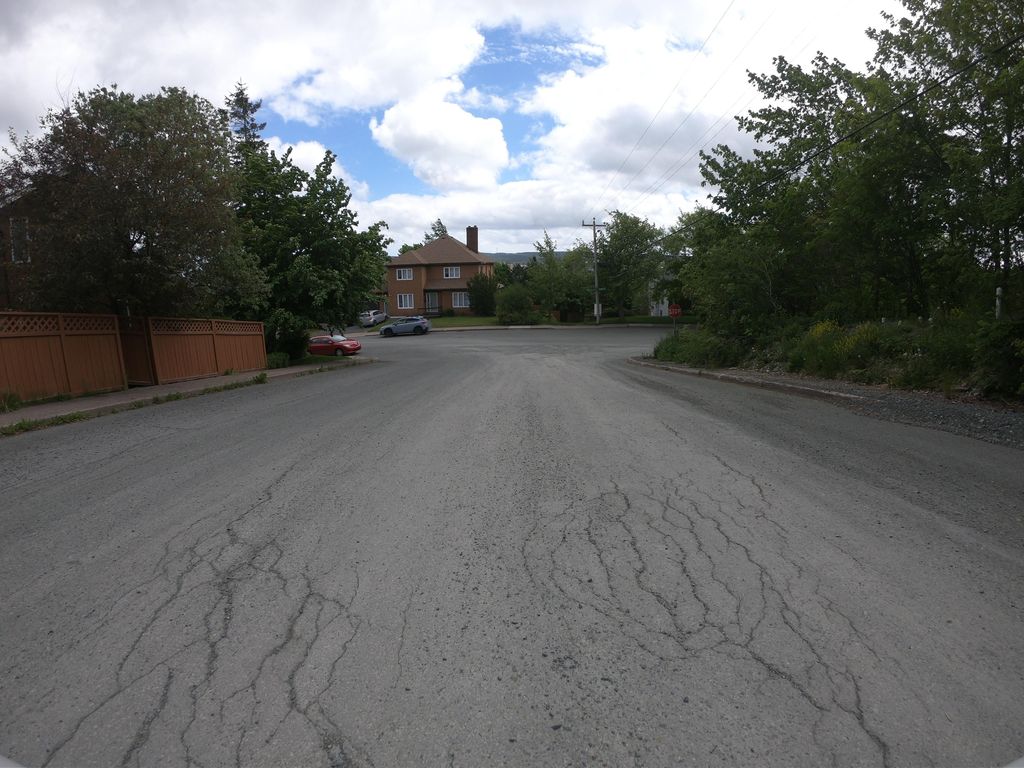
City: st_johns